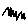
Label: zigzag